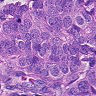
Metastatic tissue present: yes